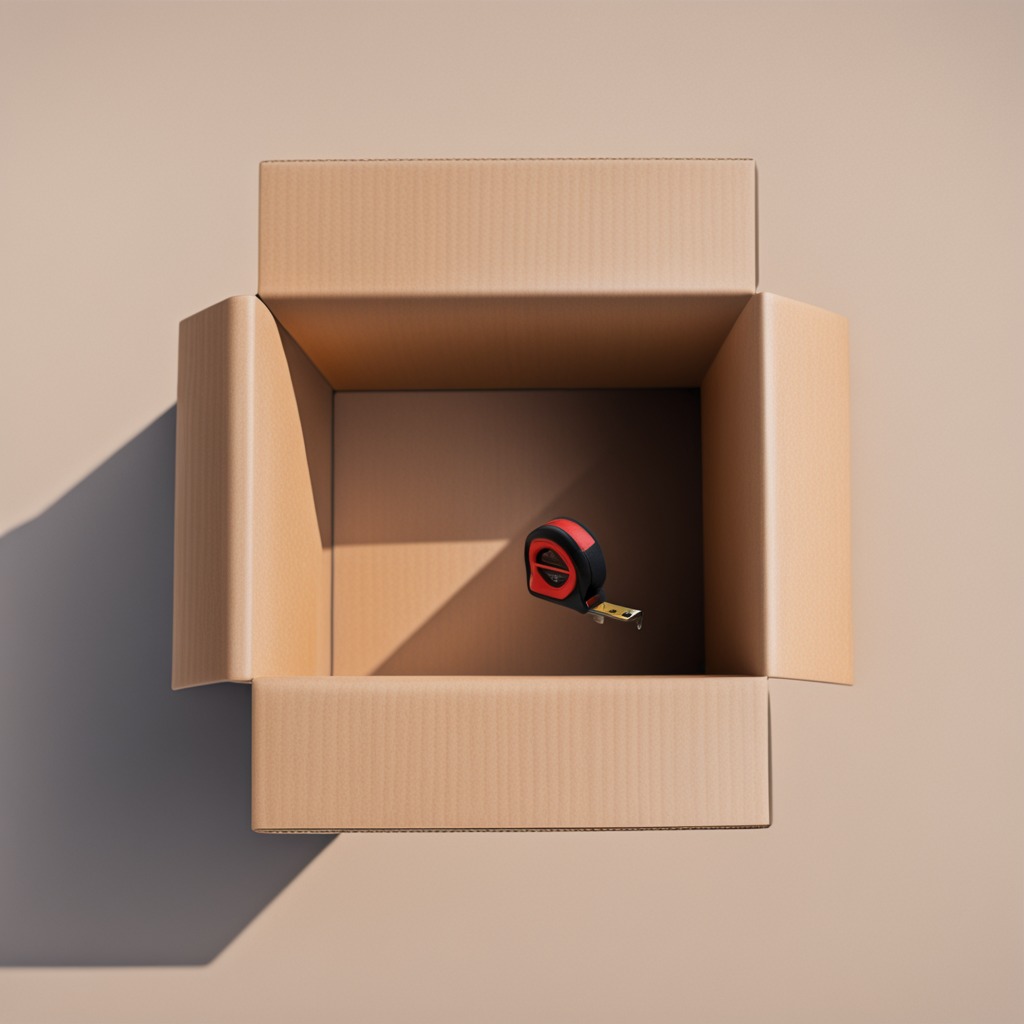
A measuring tape is lying on the cardboard box surface.